Question:
How to enter username and Password into EDGE browser pop up window using selenium library
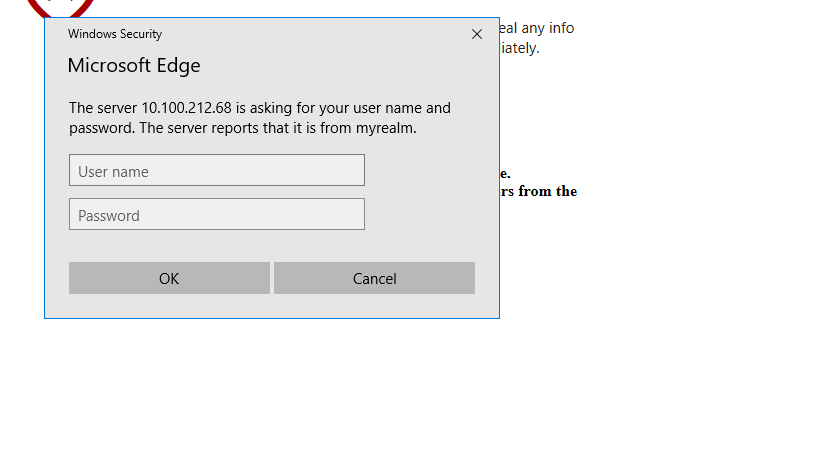
Answer: Isn't basic authentication? If yes, then submit username and password in url like:
'http://${username}:${password}@${url}'